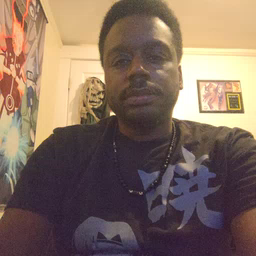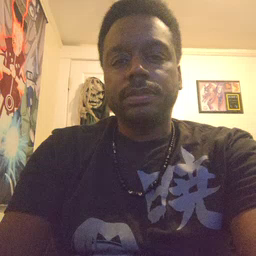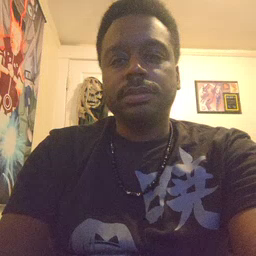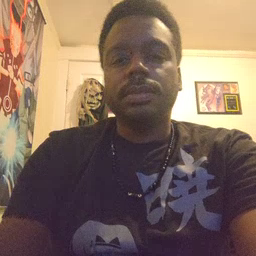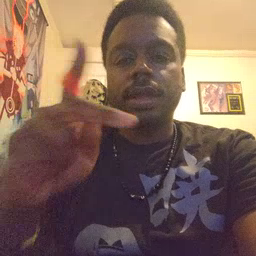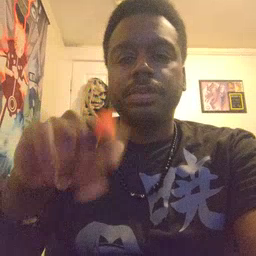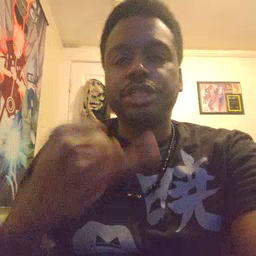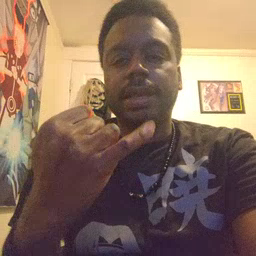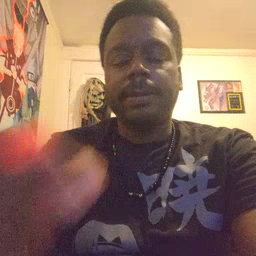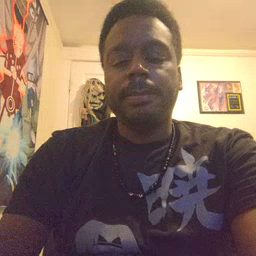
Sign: pajamas